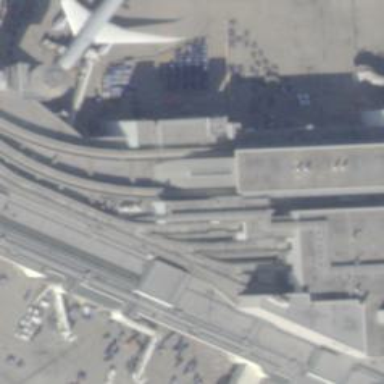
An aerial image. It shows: Yard servicing electrified monorail railway.